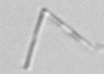
Label: Nanoneis